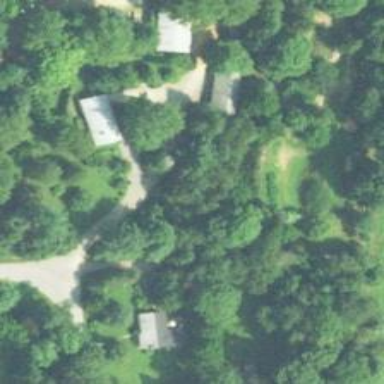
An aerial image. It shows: Residential driveway designated as service road.